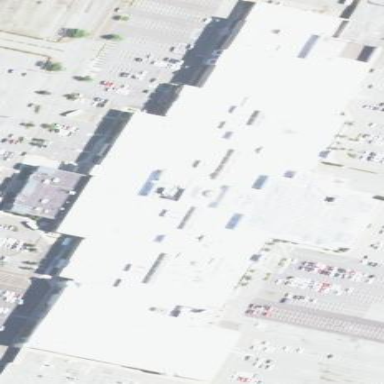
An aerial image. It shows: Mall building.